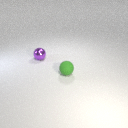
small purple metal sphere behind small green rubber sphere